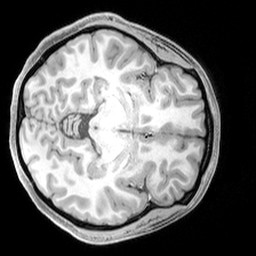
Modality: T1w
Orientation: axial